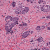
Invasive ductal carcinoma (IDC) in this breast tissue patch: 1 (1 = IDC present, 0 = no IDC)